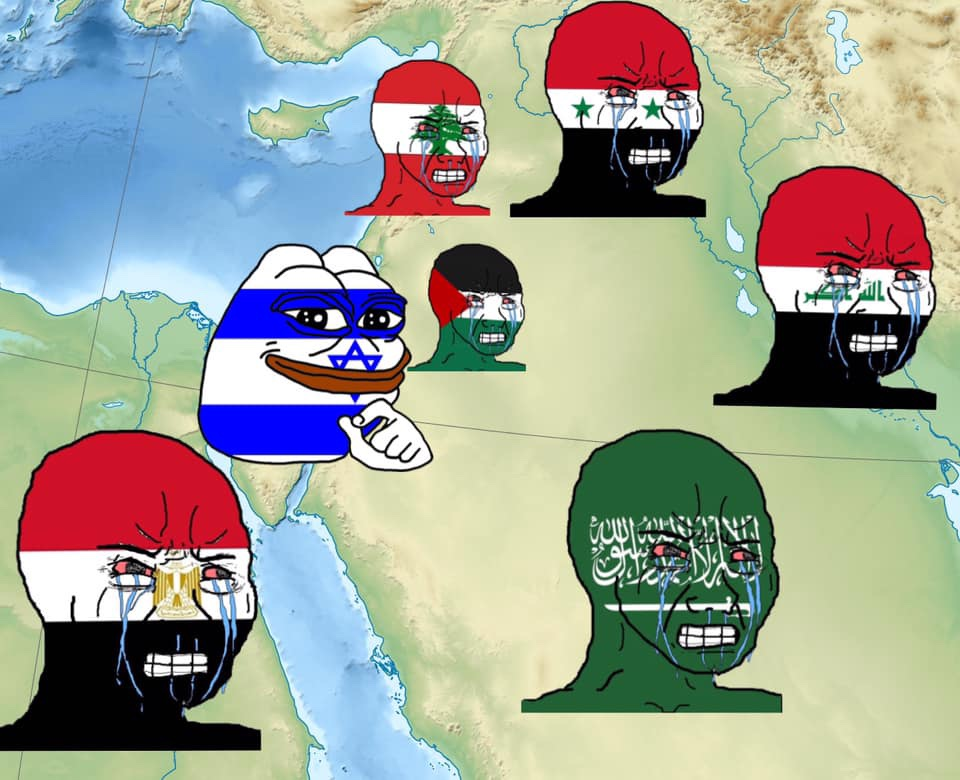
Label: 5_Wojak_with_Background